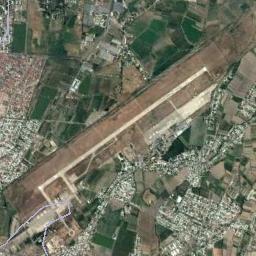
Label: airport